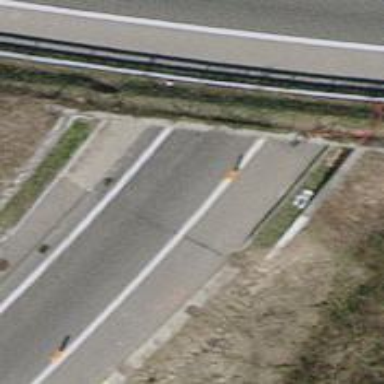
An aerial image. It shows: Asphalt motorway link.